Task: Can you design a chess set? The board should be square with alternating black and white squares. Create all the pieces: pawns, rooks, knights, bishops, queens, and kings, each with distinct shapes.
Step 3628:
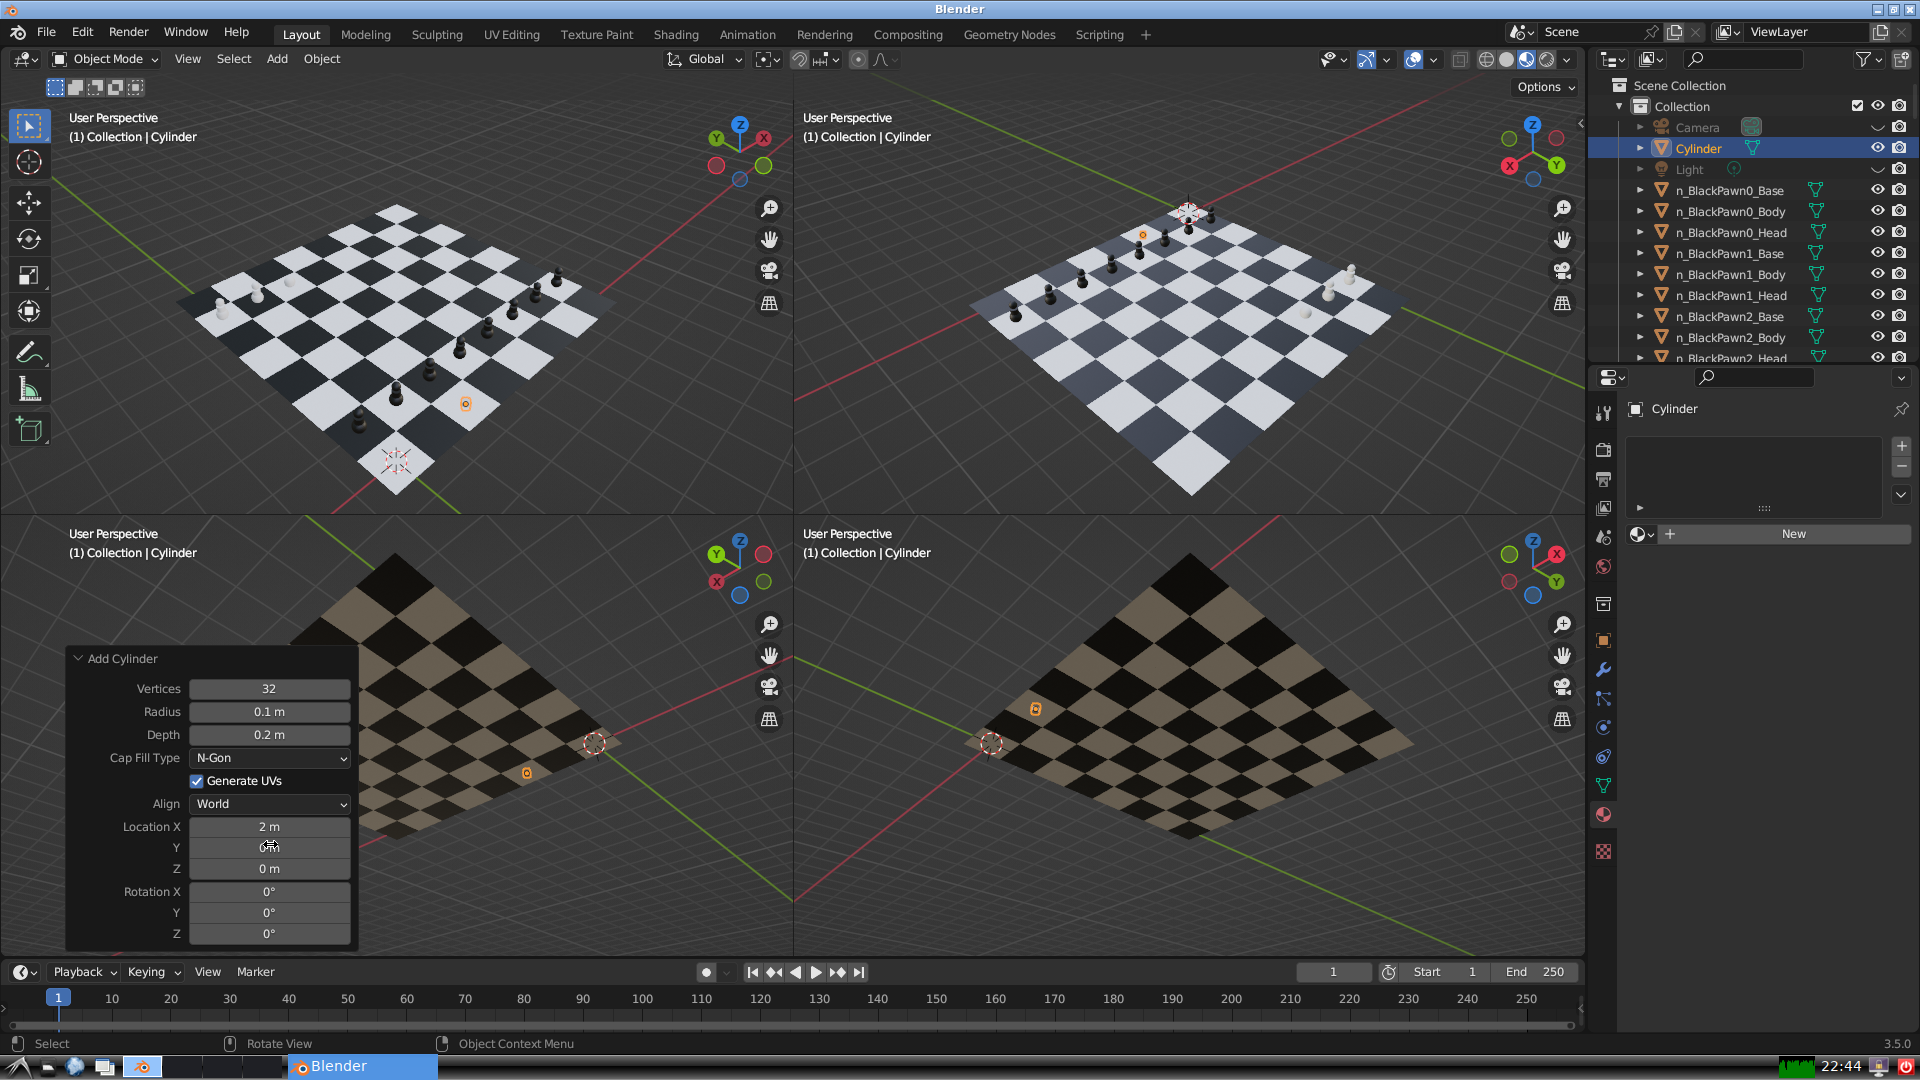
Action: click: no